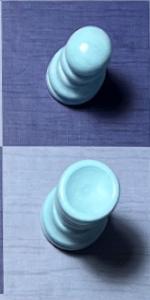
Label: Rook_White